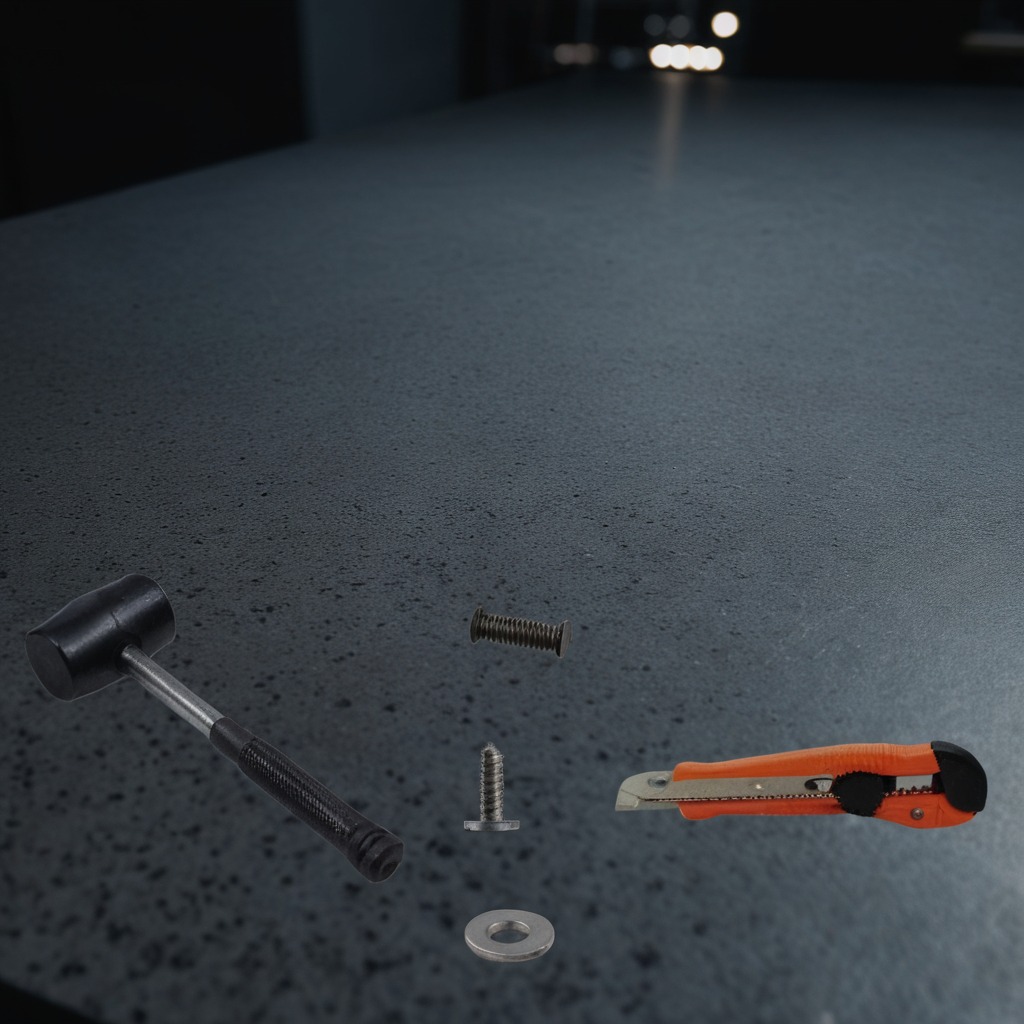
A utility knife, a flat metal washer, a metal machine screw, a hammer, and a coiled metal spring are lying on a clean granite table inside a workshop at night.